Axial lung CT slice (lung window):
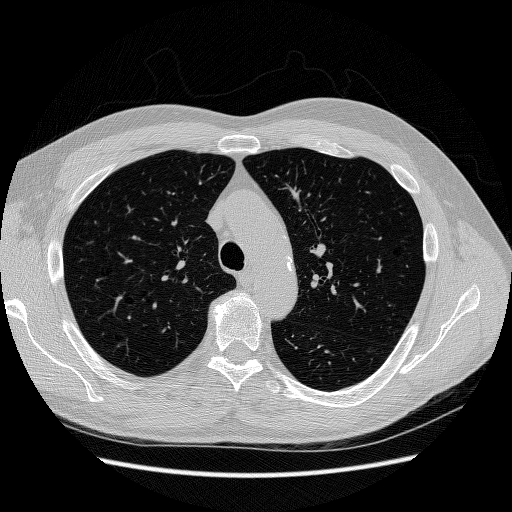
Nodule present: no